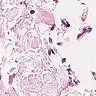
Metastatic tissue present: no